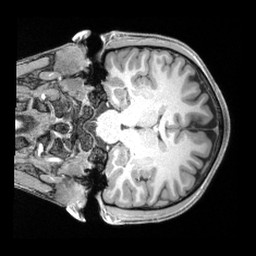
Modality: T1w
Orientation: coronal
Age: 28
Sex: male
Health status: healthy
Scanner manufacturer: siemens
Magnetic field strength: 3 T
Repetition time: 2.4 s
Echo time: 0.00194 s